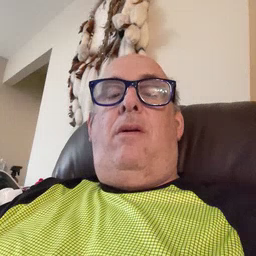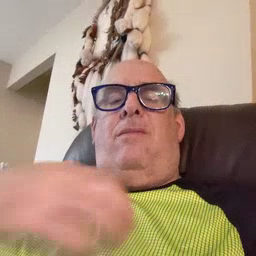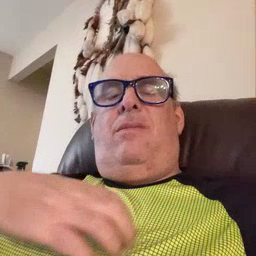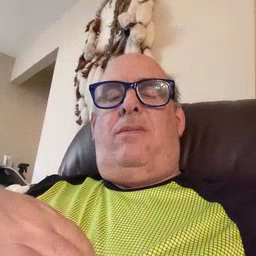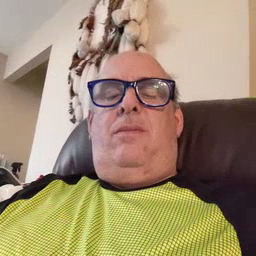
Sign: hungry